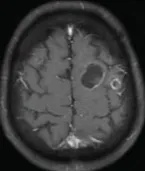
With signs of a more evident response after 6 months , with reduction of the cystic component of some lesions.
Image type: radiology (mri)